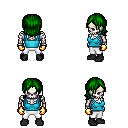
a pixel art fantasy rpg character, male body template, skeleton, teal pirate shirt, white pants, green long bangs hairstyle, gold gloves, black shoes, four views (front, back, left, right), 2x2 character sprite sheet, small pixel art, hard edges, no anti-aliasing